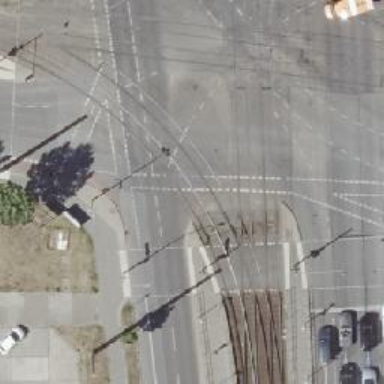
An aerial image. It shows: Tram level crossing on the railway.